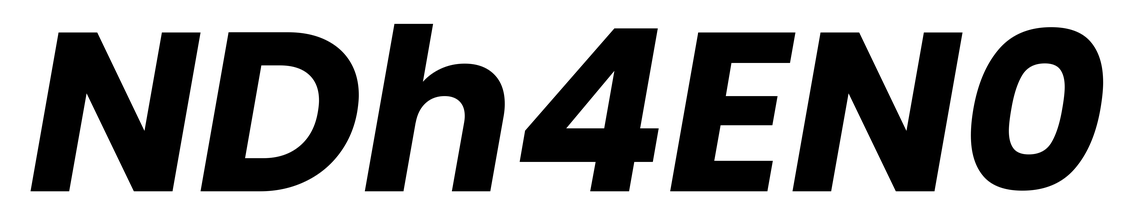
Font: Poppins-BoldItalic